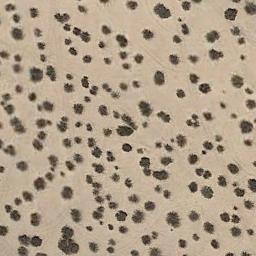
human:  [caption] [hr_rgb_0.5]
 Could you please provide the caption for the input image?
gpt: In this jungle, Only the little vegetation can be seen .

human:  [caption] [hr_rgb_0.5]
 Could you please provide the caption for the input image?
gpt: The chaparral is consist of some bushes on the desert .

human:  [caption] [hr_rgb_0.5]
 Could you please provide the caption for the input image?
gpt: Chaparral is evenly distributed on the sand .

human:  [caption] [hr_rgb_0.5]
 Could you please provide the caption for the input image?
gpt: Some small green chaparrals grow in the desert .

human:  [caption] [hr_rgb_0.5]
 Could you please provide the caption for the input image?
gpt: The chaparral is approximately evenly distributed .